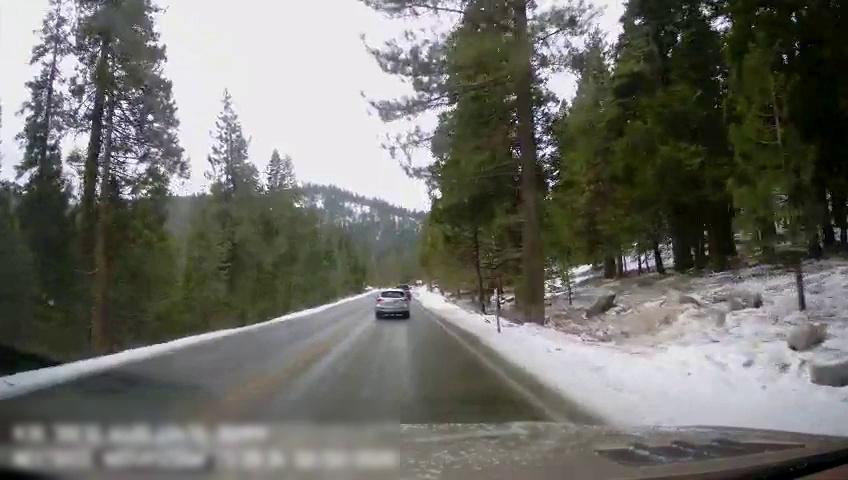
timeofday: Day
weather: Snowy
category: Drivable Space
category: Vehicles | Truck
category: Vehicles | SUV
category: Lanes | Current Lane
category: Lanes | Opposite Lane
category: Lanes | Current Lane